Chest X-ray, PA view. Patient: 58 years old, sex M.
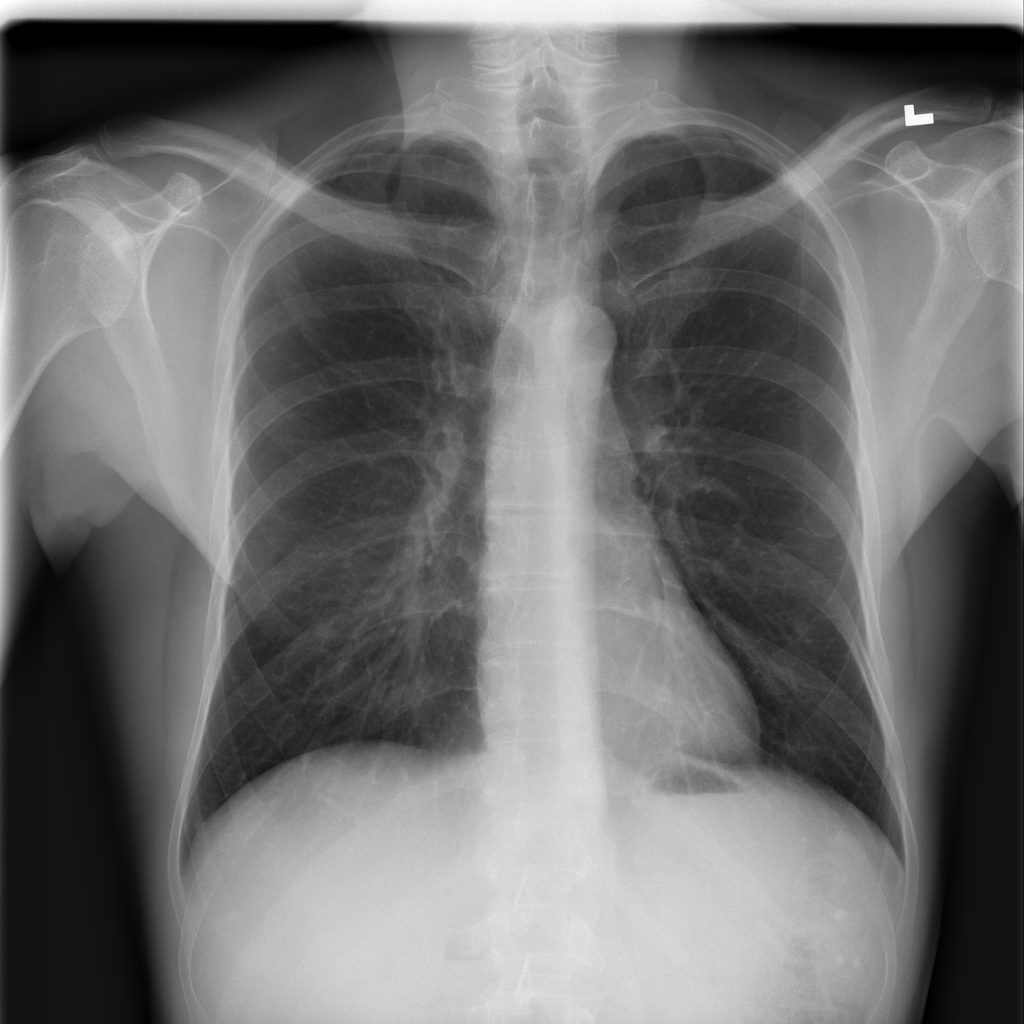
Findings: No Finding